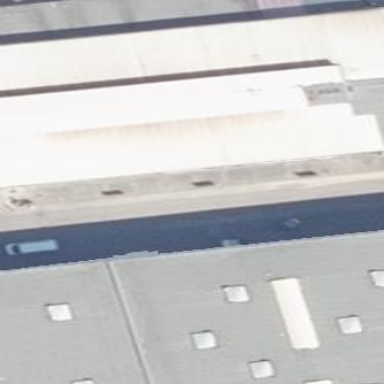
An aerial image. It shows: Commercial building.